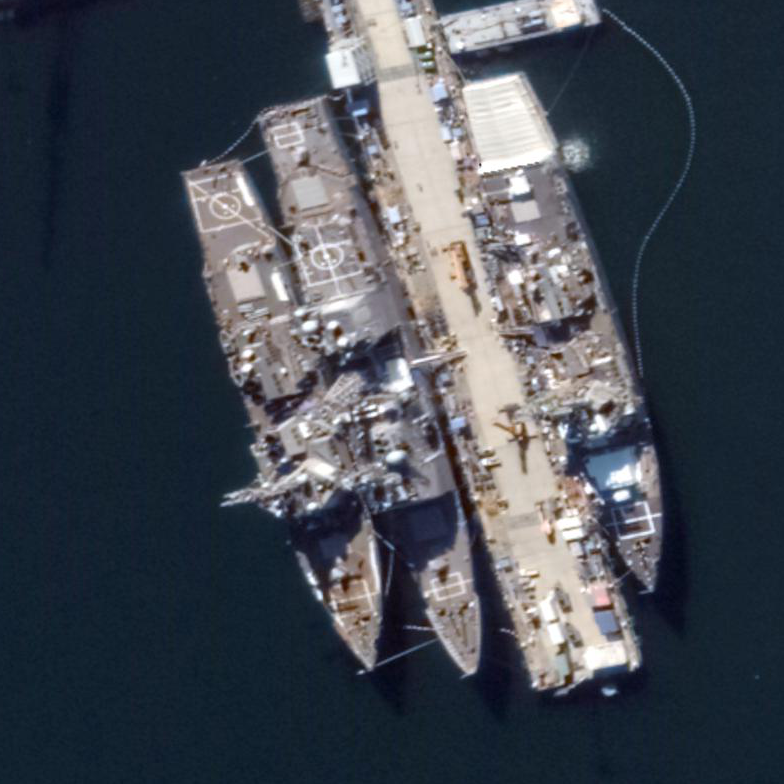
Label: cruiser